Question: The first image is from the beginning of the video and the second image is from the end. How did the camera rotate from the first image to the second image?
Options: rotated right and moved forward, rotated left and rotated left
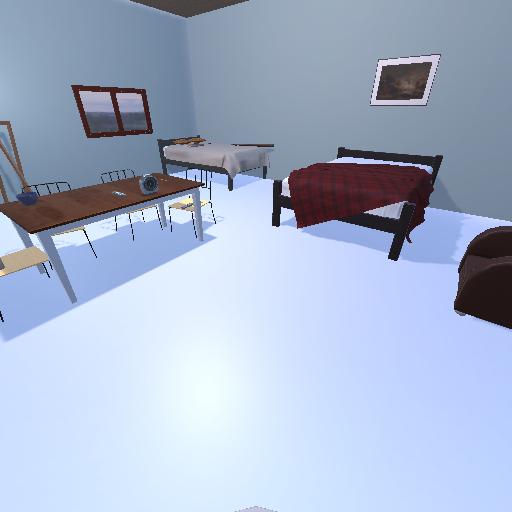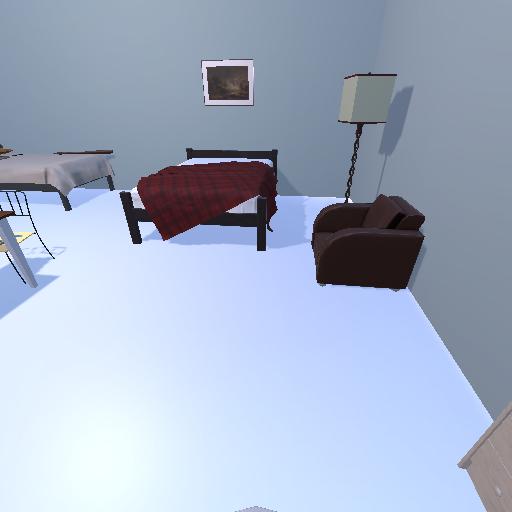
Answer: rotated right and moved forward